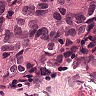
Metastatic tissue present: yes